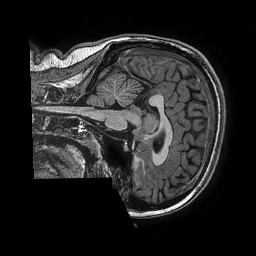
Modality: T1w
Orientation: sagittal
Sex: female
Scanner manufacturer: ge
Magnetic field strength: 3 T
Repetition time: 0.0077 s
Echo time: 0.003436 s